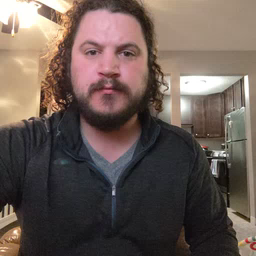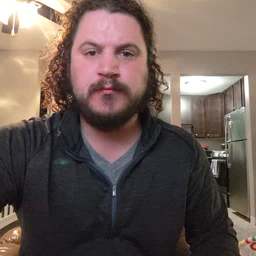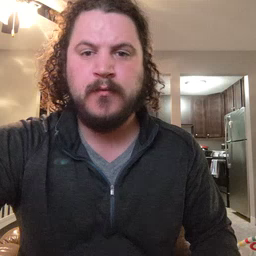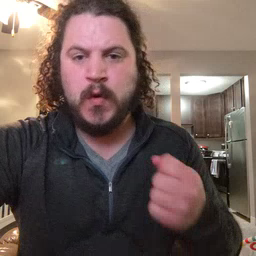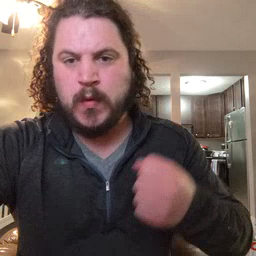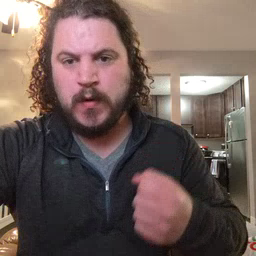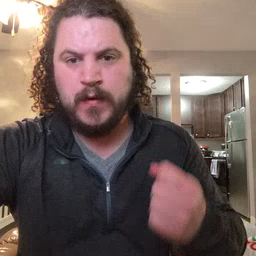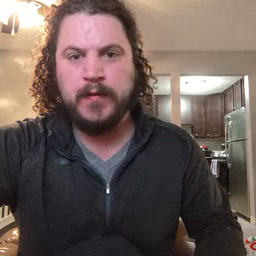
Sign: car